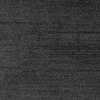
Atmospheric dust classification: dusty